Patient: sex F, age 33
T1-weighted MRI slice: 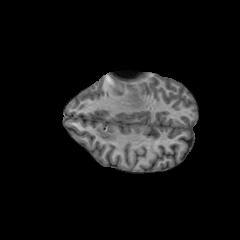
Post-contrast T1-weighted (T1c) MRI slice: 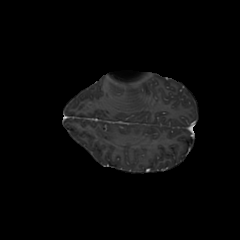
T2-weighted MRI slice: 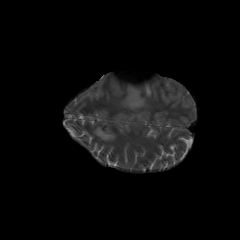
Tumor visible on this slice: yes
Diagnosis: Glioblastoma, IDH-wildtype
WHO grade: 4